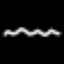
Label: squiggle